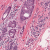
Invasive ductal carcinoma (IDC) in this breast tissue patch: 1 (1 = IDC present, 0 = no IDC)